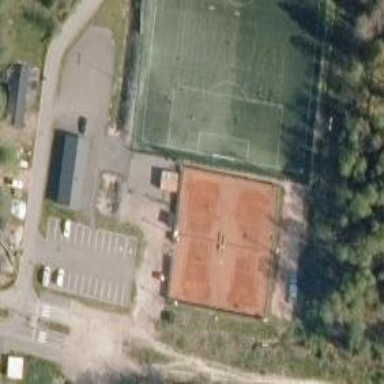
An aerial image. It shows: Tennis court in leisure pitch.